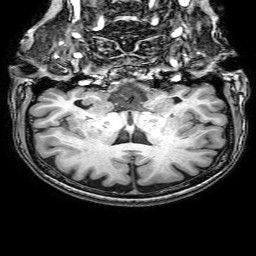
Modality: T1w
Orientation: sagittal
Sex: female
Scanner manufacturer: philips
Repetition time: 0.008232 s
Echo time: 0.00377 s